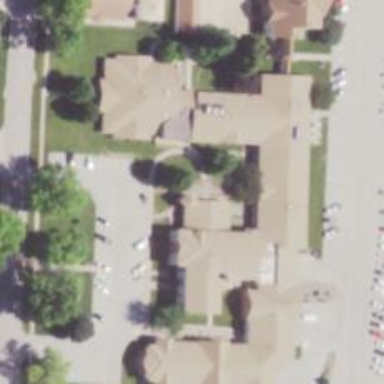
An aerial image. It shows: Nursing home.